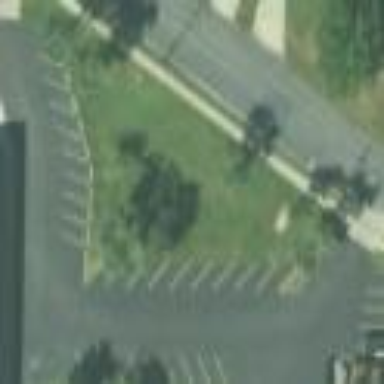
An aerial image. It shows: Parking area with surface.